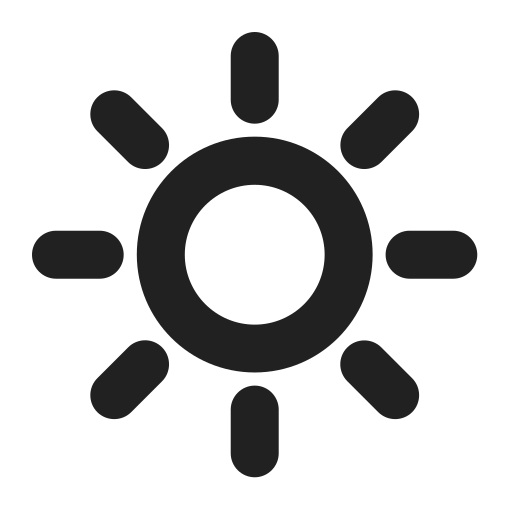
bright button high contrast